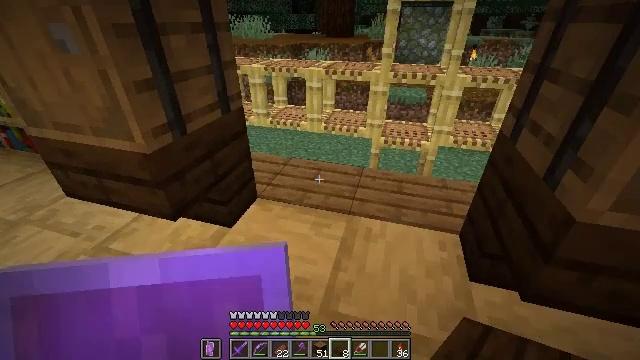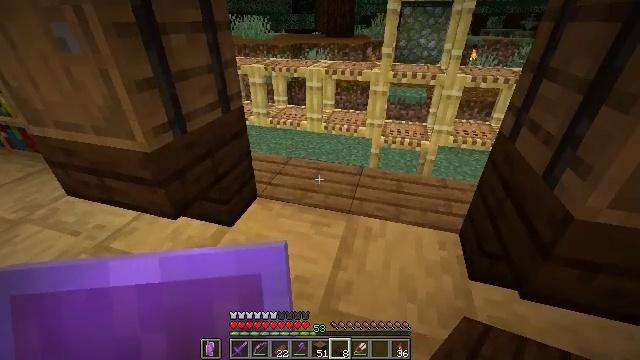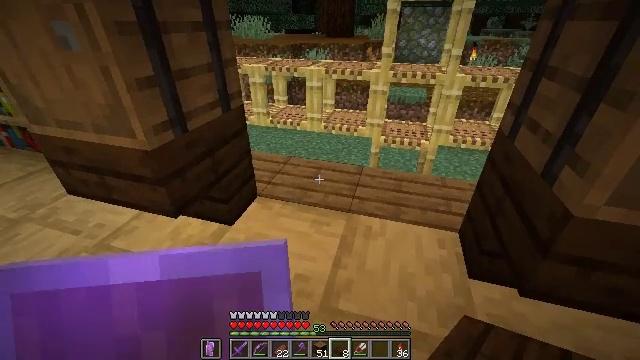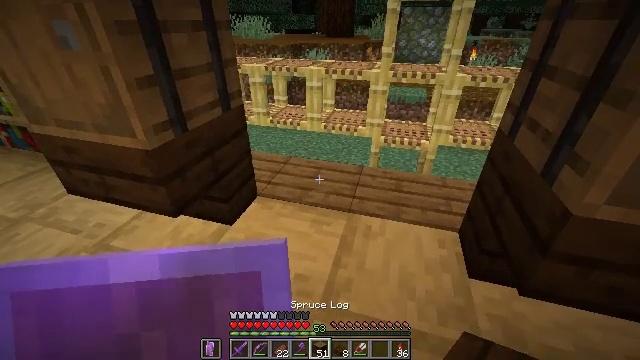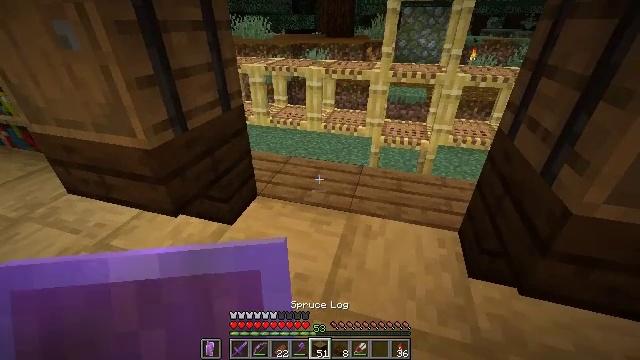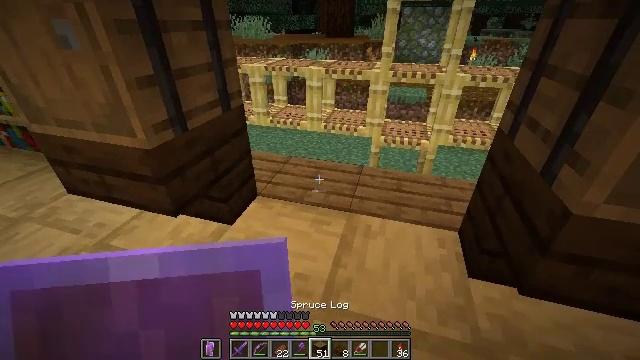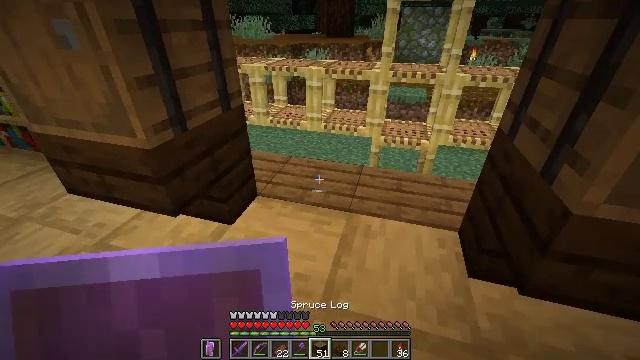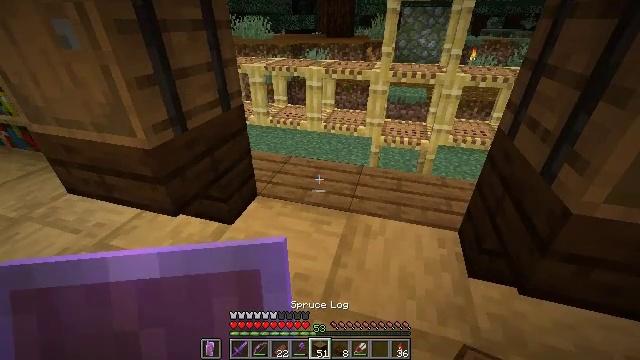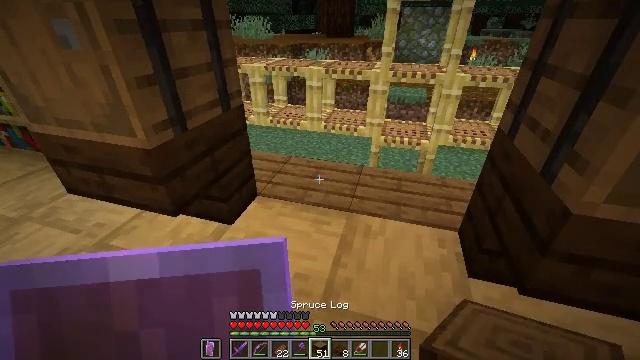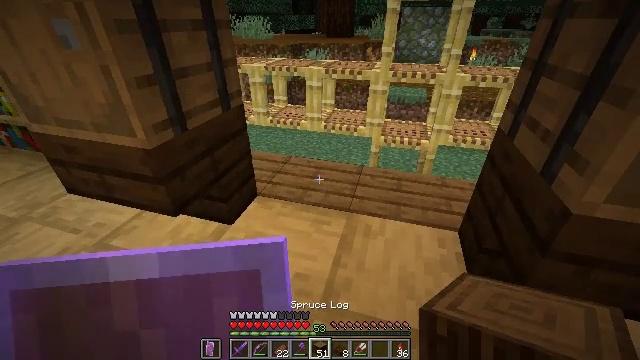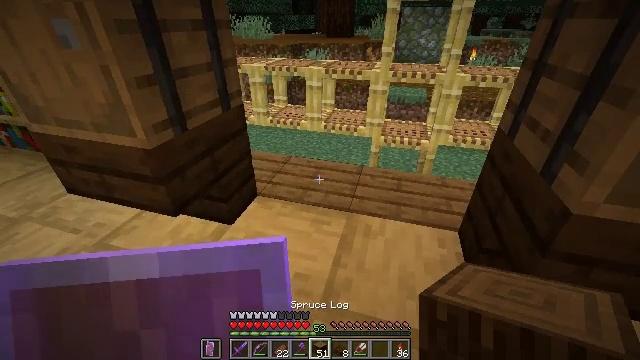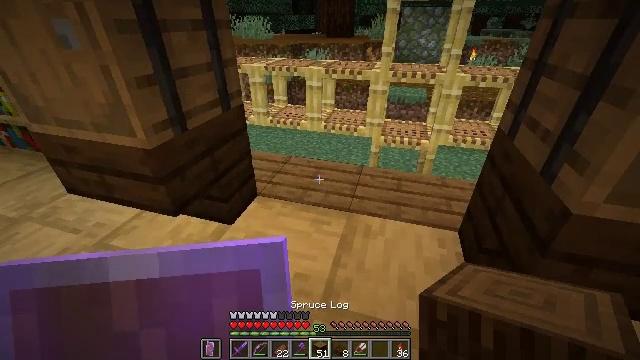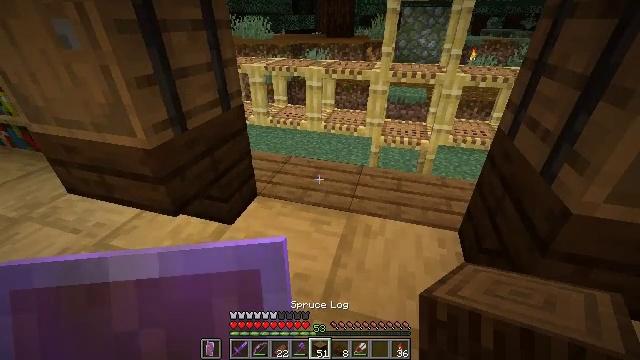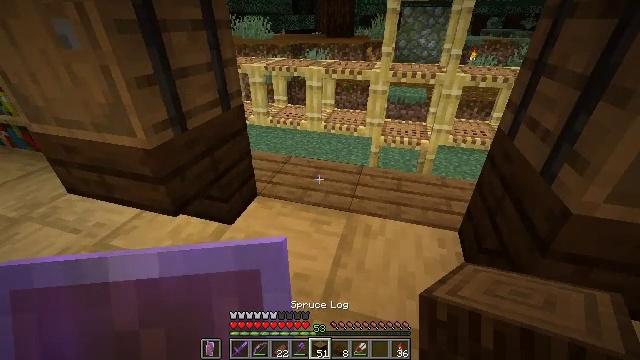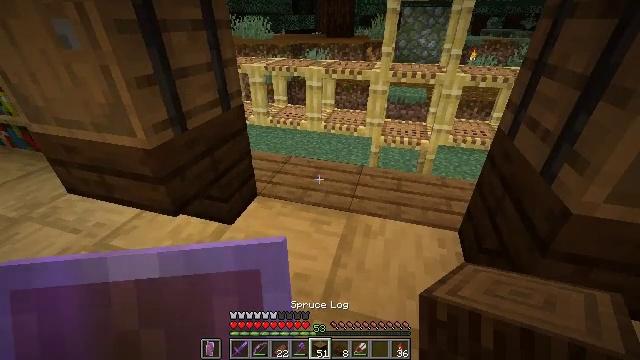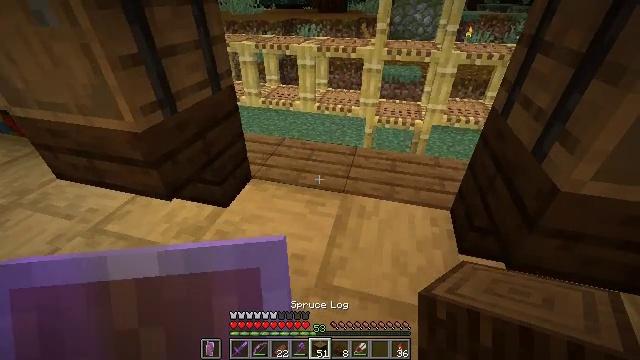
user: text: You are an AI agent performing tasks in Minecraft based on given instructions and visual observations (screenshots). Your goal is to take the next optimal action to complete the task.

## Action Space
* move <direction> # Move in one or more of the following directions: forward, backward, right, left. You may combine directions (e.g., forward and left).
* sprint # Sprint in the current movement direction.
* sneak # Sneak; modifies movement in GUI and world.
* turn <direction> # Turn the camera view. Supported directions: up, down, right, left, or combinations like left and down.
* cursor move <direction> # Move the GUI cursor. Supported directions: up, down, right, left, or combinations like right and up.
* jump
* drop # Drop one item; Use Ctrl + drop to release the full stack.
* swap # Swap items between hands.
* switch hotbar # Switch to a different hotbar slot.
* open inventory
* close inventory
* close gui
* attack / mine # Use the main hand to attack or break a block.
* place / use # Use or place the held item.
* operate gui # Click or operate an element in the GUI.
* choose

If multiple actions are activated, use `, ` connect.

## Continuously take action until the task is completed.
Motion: motion action
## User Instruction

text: Attack the stripped oak log to collect it.
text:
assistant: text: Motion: no_op
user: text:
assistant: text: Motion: no_op
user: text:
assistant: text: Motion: no_op
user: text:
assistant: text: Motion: no_op
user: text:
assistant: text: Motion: no_op
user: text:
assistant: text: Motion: no_op
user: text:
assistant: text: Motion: no_op
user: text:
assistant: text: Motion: no_op
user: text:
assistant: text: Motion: no_op
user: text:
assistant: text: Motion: no_op
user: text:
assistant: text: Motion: no_op
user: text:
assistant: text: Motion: no_op
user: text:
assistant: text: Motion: no_op
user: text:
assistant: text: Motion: no_op
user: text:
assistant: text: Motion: turn right and down
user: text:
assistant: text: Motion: turn right and down
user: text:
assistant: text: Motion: move forward, turn right and down
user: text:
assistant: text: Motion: move forward
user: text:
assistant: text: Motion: move forward
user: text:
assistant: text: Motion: move forward, turn down
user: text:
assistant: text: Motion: turn down
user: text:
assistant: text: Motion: no_op
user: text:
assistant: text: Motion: no_op
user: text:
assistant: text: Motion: no_op
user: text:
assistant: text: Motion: no_op
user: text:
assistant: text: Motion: no_op
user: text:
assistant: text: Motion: no_op
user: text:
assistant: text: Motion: no_op
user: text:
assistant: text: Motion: no_op
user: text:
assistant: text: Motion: no_op